Question: I was given an assignment in which i have to implement an applet that simulates a solar system that has a sun with planets orbiting, and the planets must have moons orbiting the planets. I have successfully implemented the animations, but in order to receive full credit we need to use the following UML:

I understand that the framework has an instance of 'Sun', and 'Sun' implements the methods in the interface 'Orbit' and has an instance of 'OrbitingBody' created with a 'Planet' constructor, and so on... What i don't undesrtand is the relation in the UML between the interface 'Orbit' and the abstract class 'OrbitingBody'.
'''
/****************************************************************/
import java.awt.*;
@SuppressWarnings("serial")
public class Sun implements Orbit {
private Dimension dim;
private OrbitingBody earth;
private OrbitingBody mars;
//Other vars
public void init(Dimension dim) {
// CODE irrelevant for the question
}
public void setPlanetPosition() {
// CODE irrelevant for the question
}
public int calX(int distance, int angle){
// CODE irrelevant for the question
}
public int calY(int distance, int angle){
// CODE irrelevant for the question
}
public void draw(Graphics g) {
// CODE irrelevant for the question
}
}
/****************************************************************/
import java.awt.*;
@SuppressWarnings("serial")
public class Planet extends OrbitingBody implements Orbit {
private Moon moon;
private Moon eris;
Planet(int x, int y, Color color) {
super.x = x;
super.y = y;
moon = new Moon();
eris = new Moon();
this.color = color;
}
public int calX(int distance, int angle){
// CODE irrelevant for the question
}
public int calY(int distance, int angle){
// CODE irrelevant for the question
}
}
/****************************************************************/
public interface Orbit {
int calX(int distance, int angle);
int calY(int distance, int angle);
}
/****************************************************************/
import java.awt.*;
public abstract class OrbitingBody {
protected Color color;
protected int x, y;
protected int radius = 25;
void setPosition(int x, int y) {
this.x = x;
this.y = y;
}
public void draw(Graphics g) {
// CODE irrelevant for the question
}
}
'''
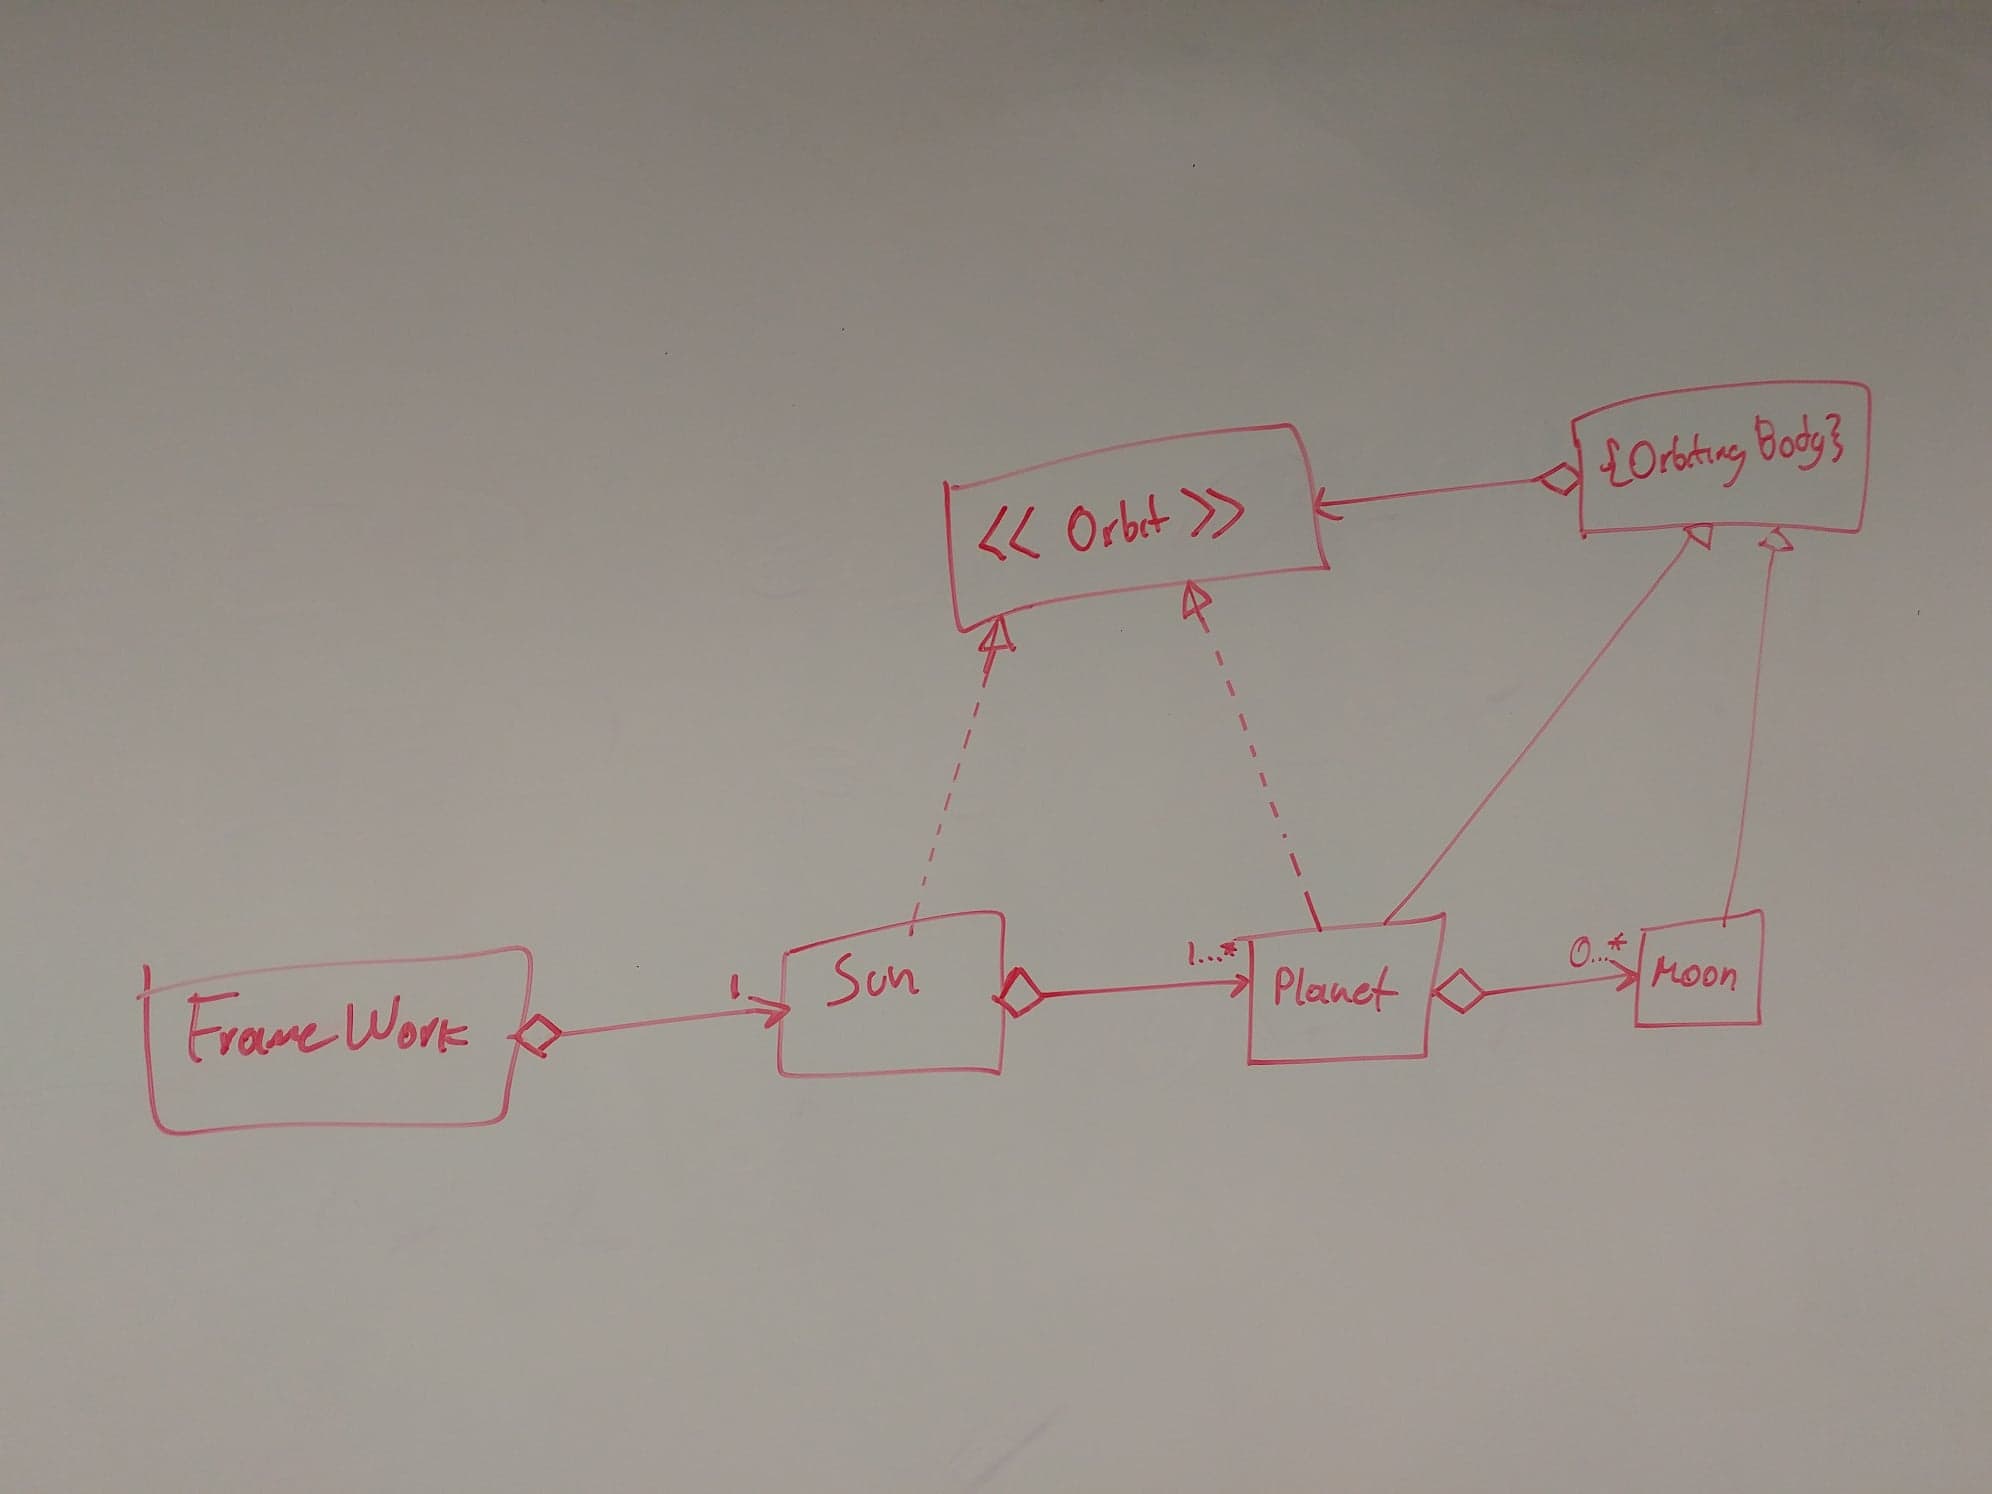
Answer: I can understand your confusion.
I'm having trouble understanding the purpose of the UML diagram myself (and I do that for a living).
### Issues with the UML diagram
- Usage of (open diamond at the end of the associations) for each association. The aggregation indicates a whole part relationship. I don't see that in any of the associations on the diagram. How is a 'Planet' part of a 'Sun', or a 'Moon' part of a 'Planet'?- The UML notations for '"Orbit"' and '{Orbiting Body}' are wrong. I'm guessing the 'Orbit' is meant to be an Interface? In that case the correct notation would be to either use a lollipop notation, or a standard box with the keyword "interface" before the name. As for 'Orbiting Body', the braces are only used in UML to indicate constraints. I'm guessing again that your teacher meant to indicate an class? In that case the correct would be to use italics for the name, so - The aggregation between 'Orbiting Body' and 'Orbit' does not make any sense. As it is written now an 'Orbit' is part of an 'Orbiting Body'. I could understand if there were a normal association between 'Orbiting Body' and 'Orbit'- The direction of the association between 'Orbiting Body'and 'Orbit' is the reverse of the associations between 'Sun' and and 'Planet' and 'Planet' and 'Moon'. I would think the associations between the classes implementing 'Orbit' and 'Orbiting Body' would be some kind of redefinition of that association, but in that case the direction would need to be the same. (and the redefinition would need to be indicated as well).
As it is designed now there should be two associations you would need to implement to associations between 'Sun' and 'Planet' and between 'Planet' and 'Moon'. One in each direction.
I would suggest you ignore the details of the actual UML diagram because of it's inconsistencies and use your own judgement. A programmer should be more then a mindless codemonkey translating UML in code. You should think for yourself and (if possible) challenge and/or improve the analysis.
### Issues in your code:
- 'Planet''Moon''Sun''Planet'- - - 'Moon''Planet''Planet''Moon''Moon'- 'Sun''Planet'